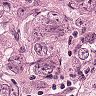
Metastatic tissue present: yes